Question: I am trying to use Phonegap on Windows 8.1 system for Android development. I have connected my admin account with my Outlook account. So my User name is "Aditya Mohan".
When I try running the command
> phonegap run android
it gives the error
'''
'C:\Users\Aditya' is not recognized as an internal or external command,operable program or batch file.
[error] cmd: Command failed with exit code 1
'''
It is giving error with only half part of the User name.
I can't change my account name.
Please provide a solution

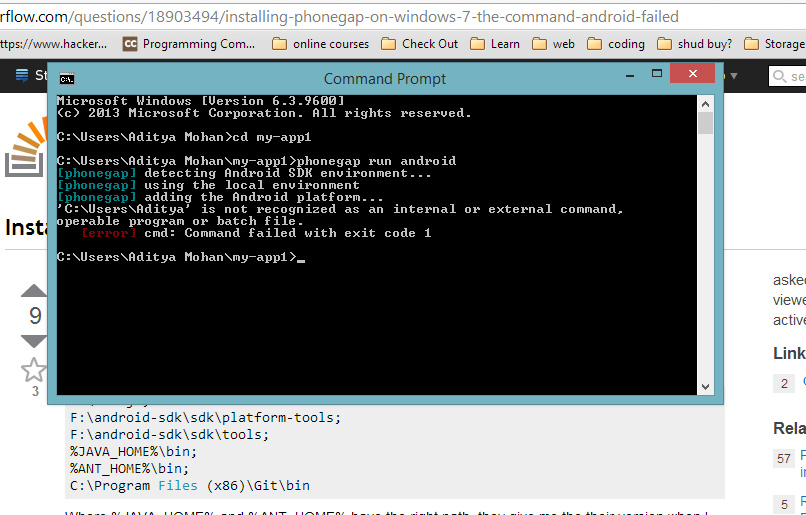
Answer: *
If your like me this has had you running in circles trying to throw your Dev Machine out the window.
Its actually quit simple.
A lot of older systems developed are unable to recognize special character sets and that includes the space, well sense you cant change your account name on your Windows Device, What should you do?
I don't recommend using your "Users" folder but that is an option, simply don't put your project in a folder address that uses [SPACES] or special characters. Keep it clean and concise, works better in the end.